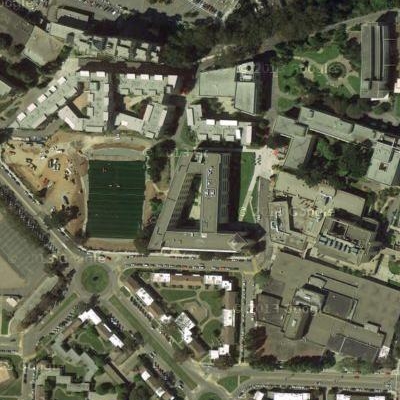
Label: cIndustry